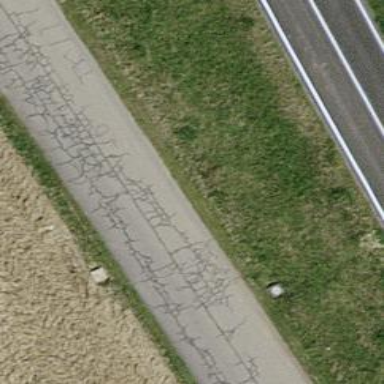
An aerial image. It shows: Unclassified road.